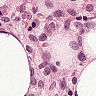
Metastatic tissue present: no